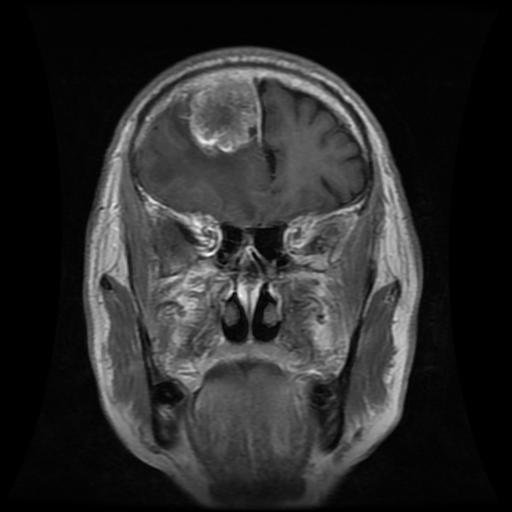
Label: meningioma